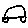
Label: car